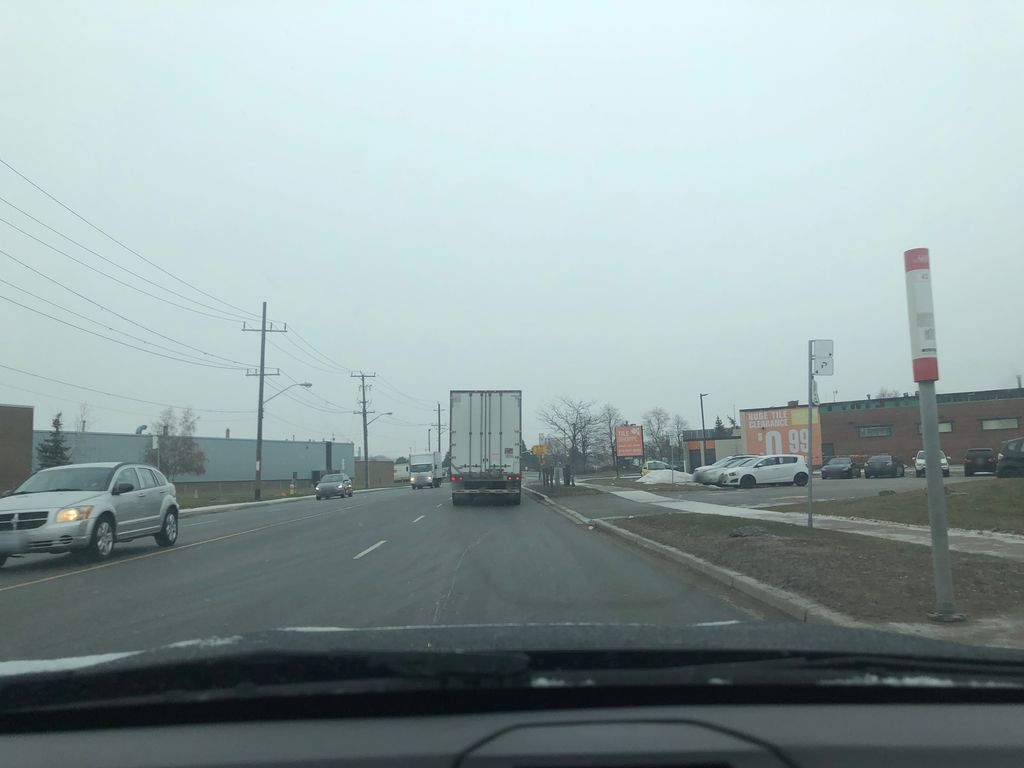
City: toronto